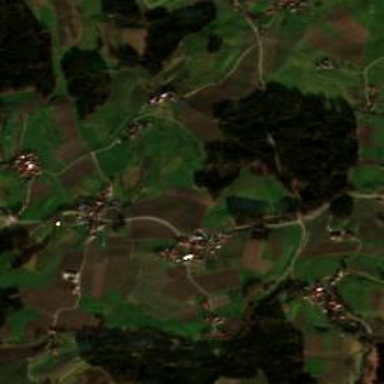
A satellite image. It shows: Small hamlet.